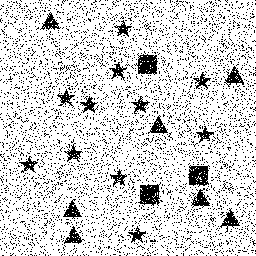
Squares: 3
Triangles: 7
Stars: 11
Total shapes: 21